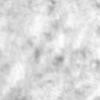
Label: no_change